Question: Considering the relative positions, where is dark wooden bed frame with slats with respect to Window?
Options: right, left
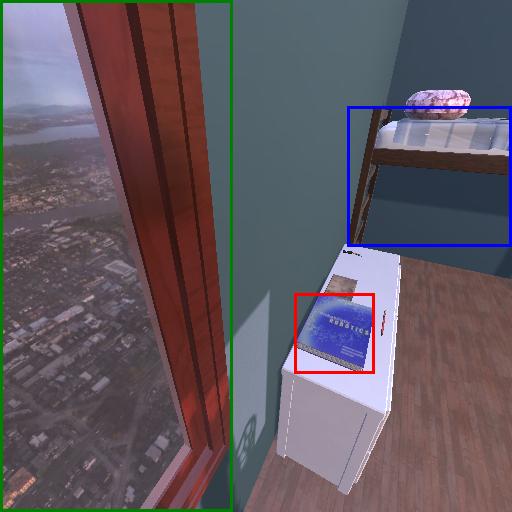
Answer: right